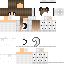
A female human skin with medium skin, wearing brown long hair dressed in a blue hoodie and black pants, featuring a closed mouth.